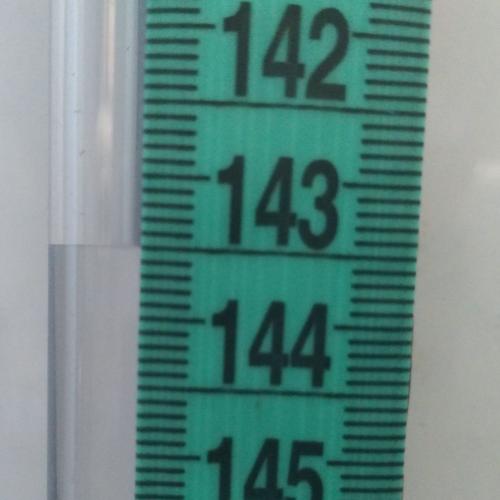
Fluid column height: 143.5 cm